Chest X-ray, AP view. Patient: 30 years old, sex M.
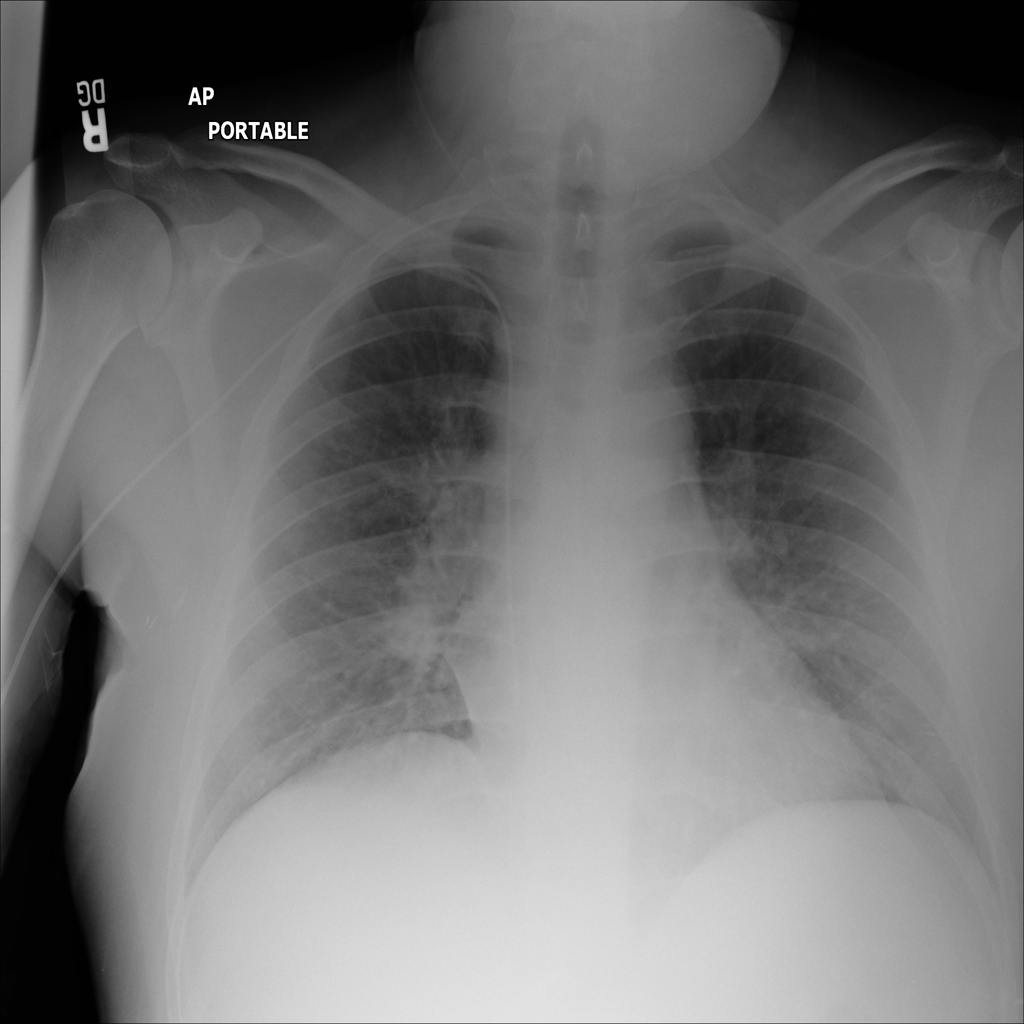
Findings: No Finding